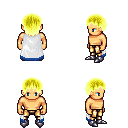
a pixel art fantasy rpg character, male body template, human, tanned skin, white trimmed cape, gold greaves, gold plain hairstyle, metal boots, four views (front, back, left, right), 2x2 character sprite sheet, small pixel art, hard edges, no anti-aliasing